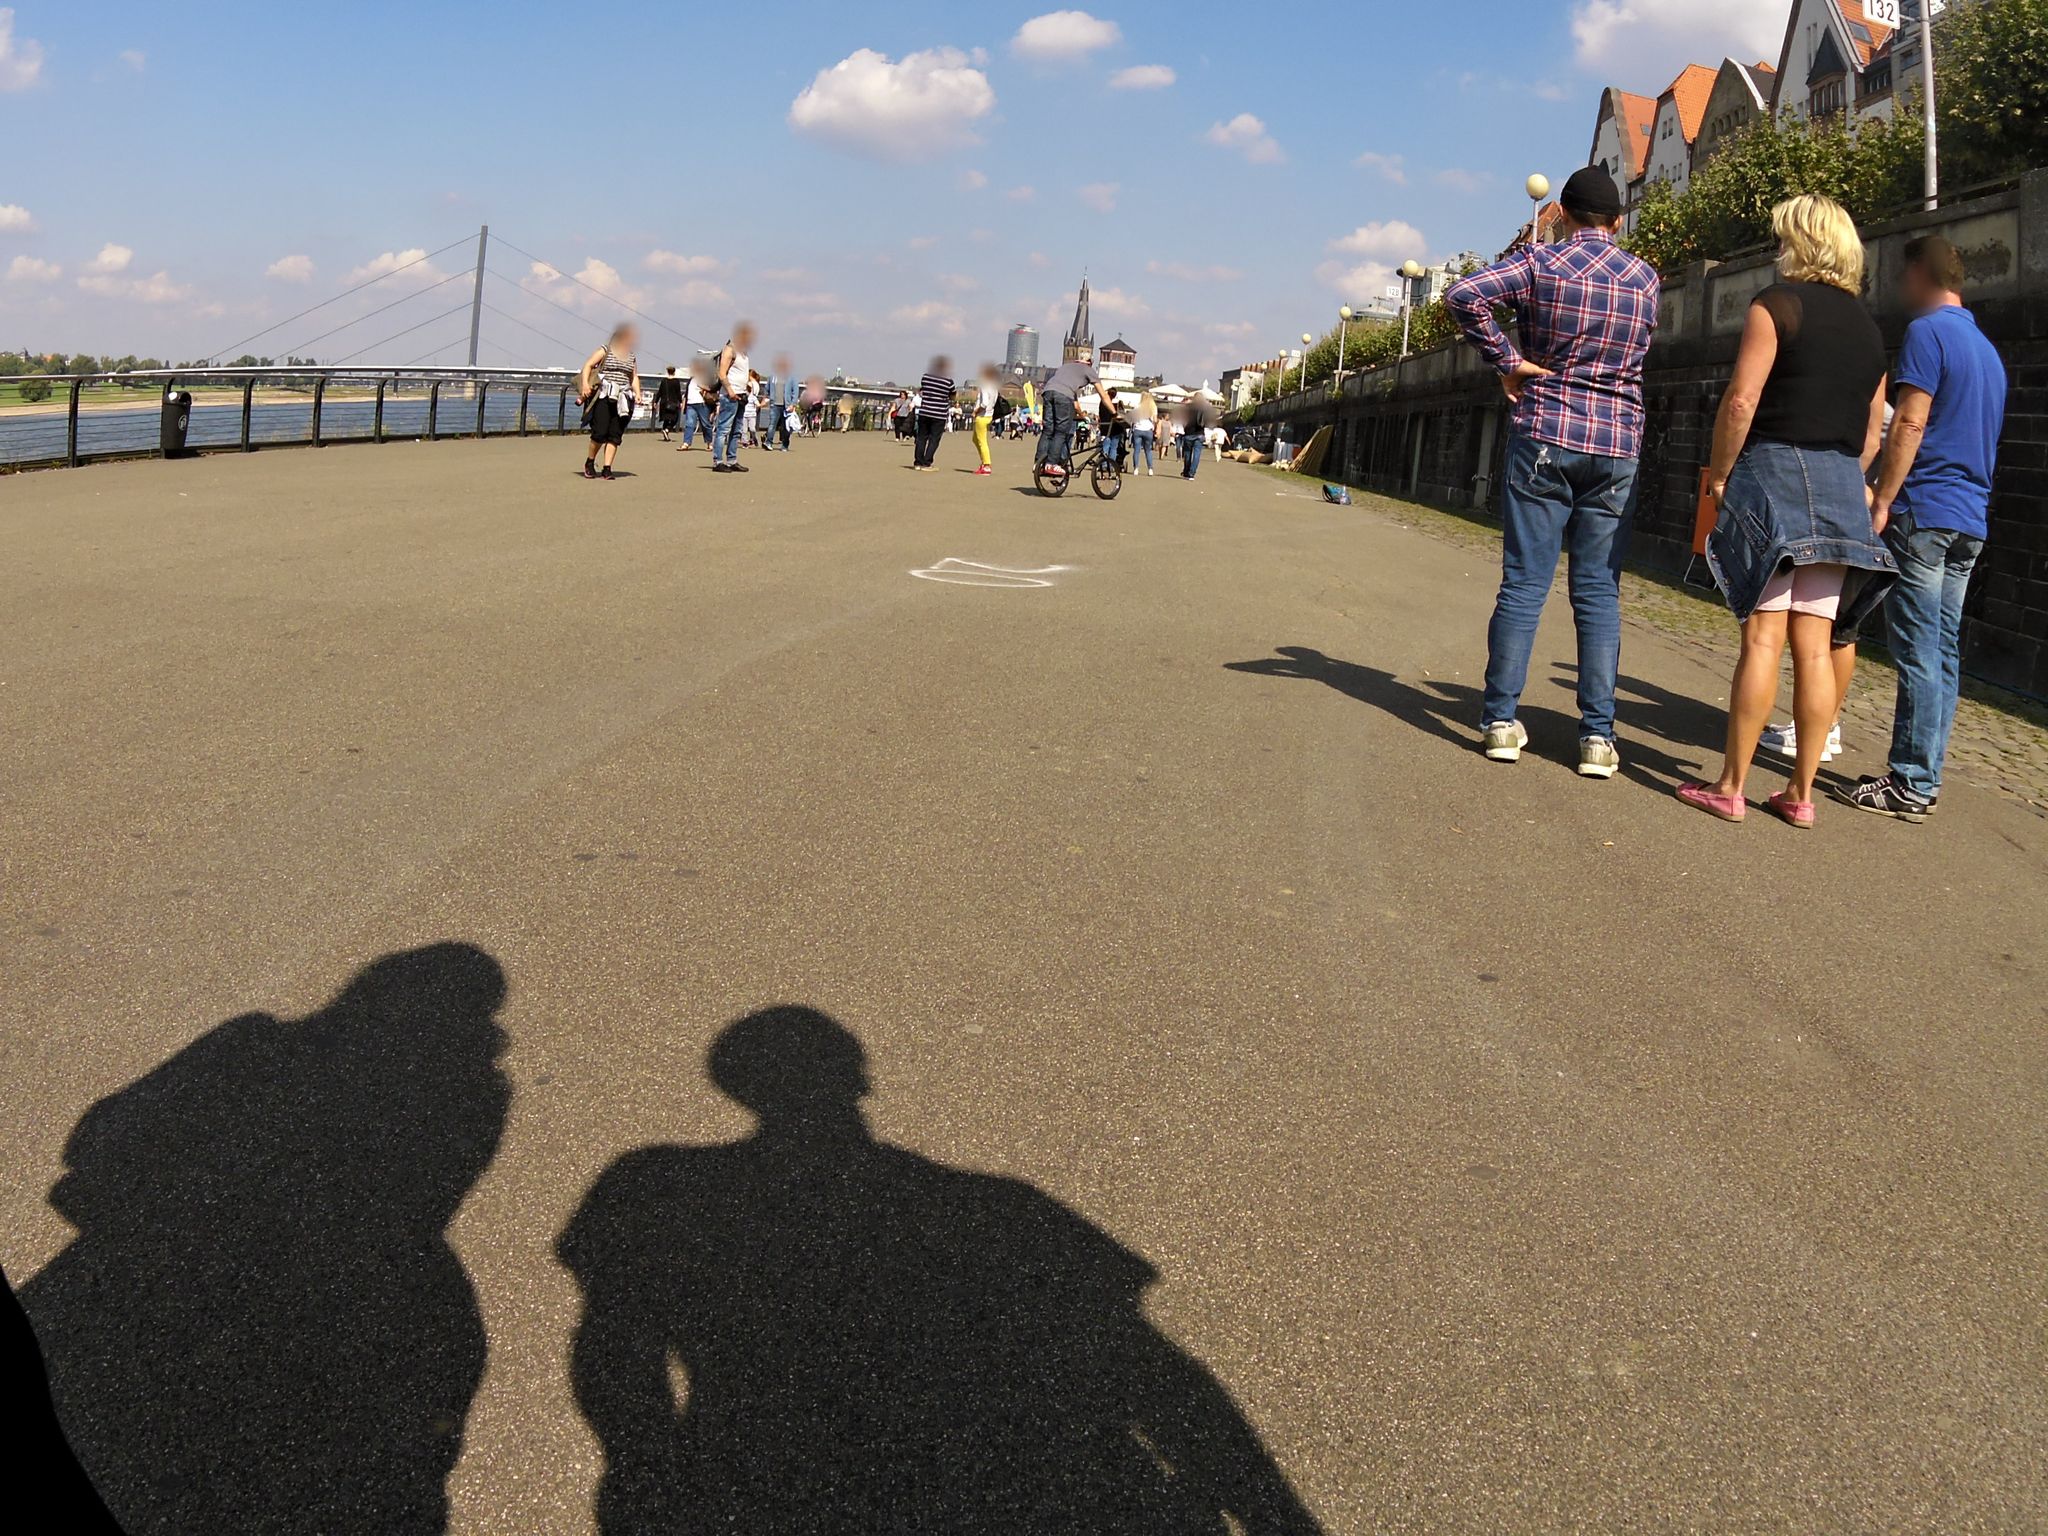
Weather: clear
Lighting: day
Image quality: good
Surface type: cycling surface
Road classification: steps, pedestrian, footway
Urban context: urban centre
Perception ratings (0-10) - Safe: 1.23, Lively: 4.36, Beautiful: 8.07, Boring: 6.43, Depressing: 2.29, Wealthy: 0.99